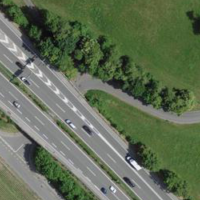
EUNIS habitat code: 57
Species observed at this site:
Milvus migrans